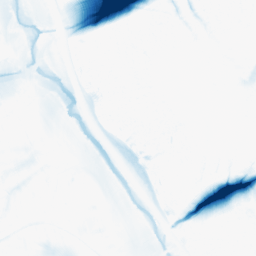
Category: morphological
Decomposition family: morphological_ellipse
Decomposition parameters: operation: closing
width: 50
height: 30
Upsampling method: edge_directed
Upsampling parameters: scale: 2
Upsampling scale: 2